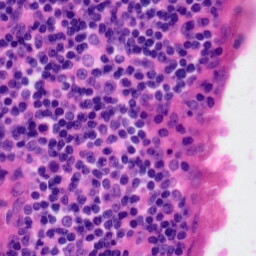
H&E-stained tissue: Tonsil